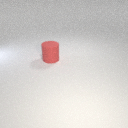
large red rubber cylinder